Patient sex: F
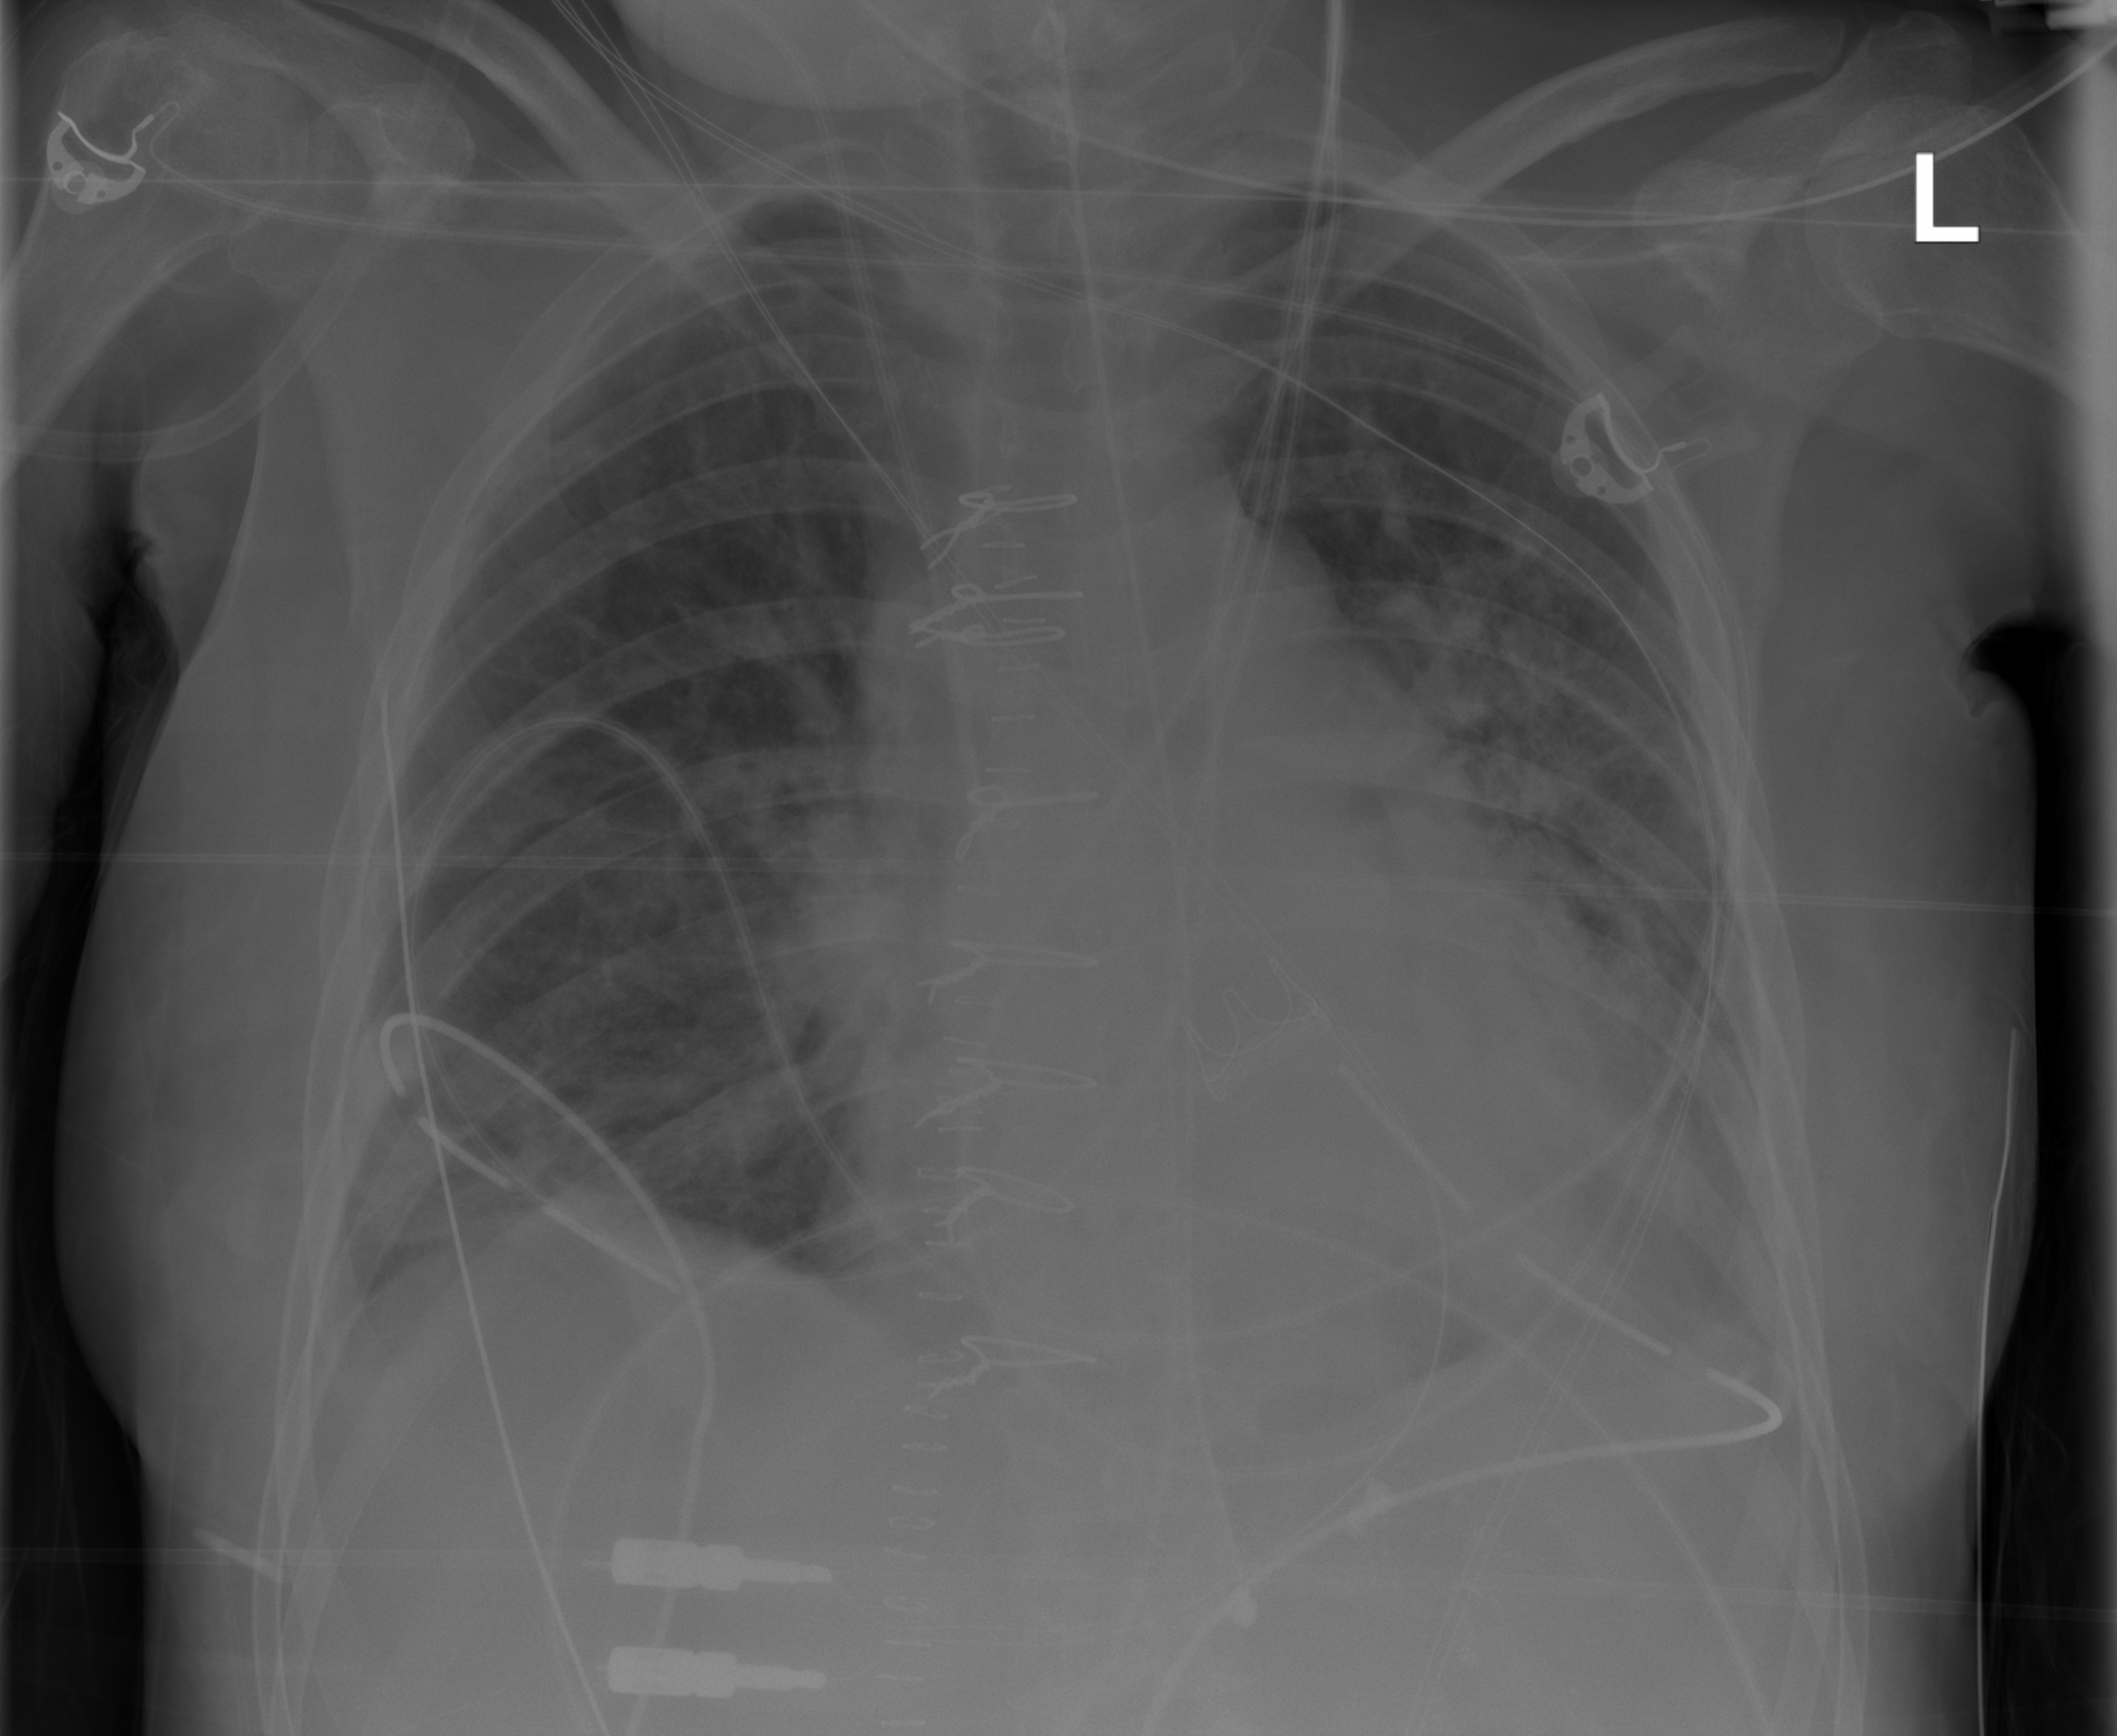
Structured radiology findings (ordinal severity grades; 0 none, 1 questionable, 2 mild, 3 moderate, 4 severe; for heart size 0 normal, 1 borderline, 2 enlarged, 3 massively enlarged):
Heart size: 2
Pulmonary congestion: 0
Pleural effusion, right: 0
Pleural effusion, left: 2
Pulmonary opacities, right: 1
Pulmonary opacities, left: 2
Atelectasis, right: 1
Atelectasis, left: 2